Question: I have following code and got the error as shown in screen shots. What does this error means
'''
- (BOOL)textField:(UITextField *)textField shouldChangeCharactersInRange:(NSRange)range replacementString:(NSString *)string
{
if (textField.tag<10) {
if ((textField.text.length >= 1) && (string.length > 0))
{
NSInteger nextText = textField.tag + 1;
// Try to find next responder
UIResponder* nextResponder = [textField.superview viewWithTag:nextText];
if (! nextResponder)
[textField resignFirstResponder];
// nextResponder = [textField.superview viewWithTag:1];
if (nextResponder){
// Found next responder, so set it.
[nextResponder becomeFirstResponder];
UITextField* nextTextfield= (UITextField) [textField.superview viewWithTag:nextText];
[nextTextfield setText:string];
return NO;
}
}
}
return YES;
}
'''
I got following error in following conditions. i was unable to find the soluitions

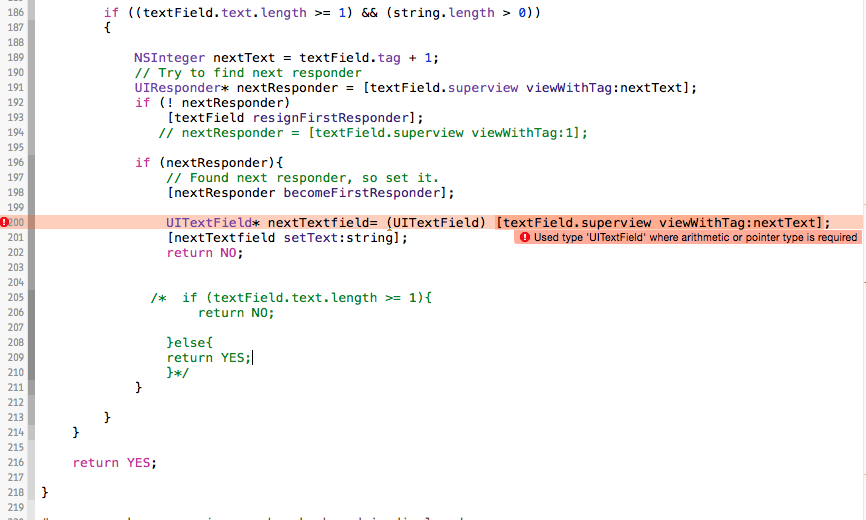
Answer: 'UITextField' should be set as a pointer ('*' sign) like this:
'''
UITextField* nextTextfield = (UITextField *) [textField.superview viewWithTag:nextText];
'''